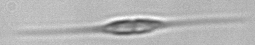
Label: Cylindrotheca